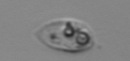
Label: Amoeba